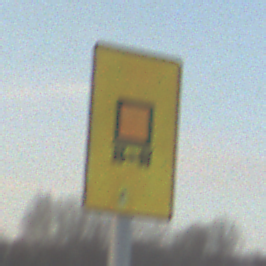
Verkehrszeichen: KennzeichnungspflichtigeFahrzeugeGefaehrlicheGueterOhnePfeilsymbol
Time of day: SunriseSunset
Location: Outdoor (Nature)
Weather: PartlyCloudy
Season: NotSpecified
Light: Natural